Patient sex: M
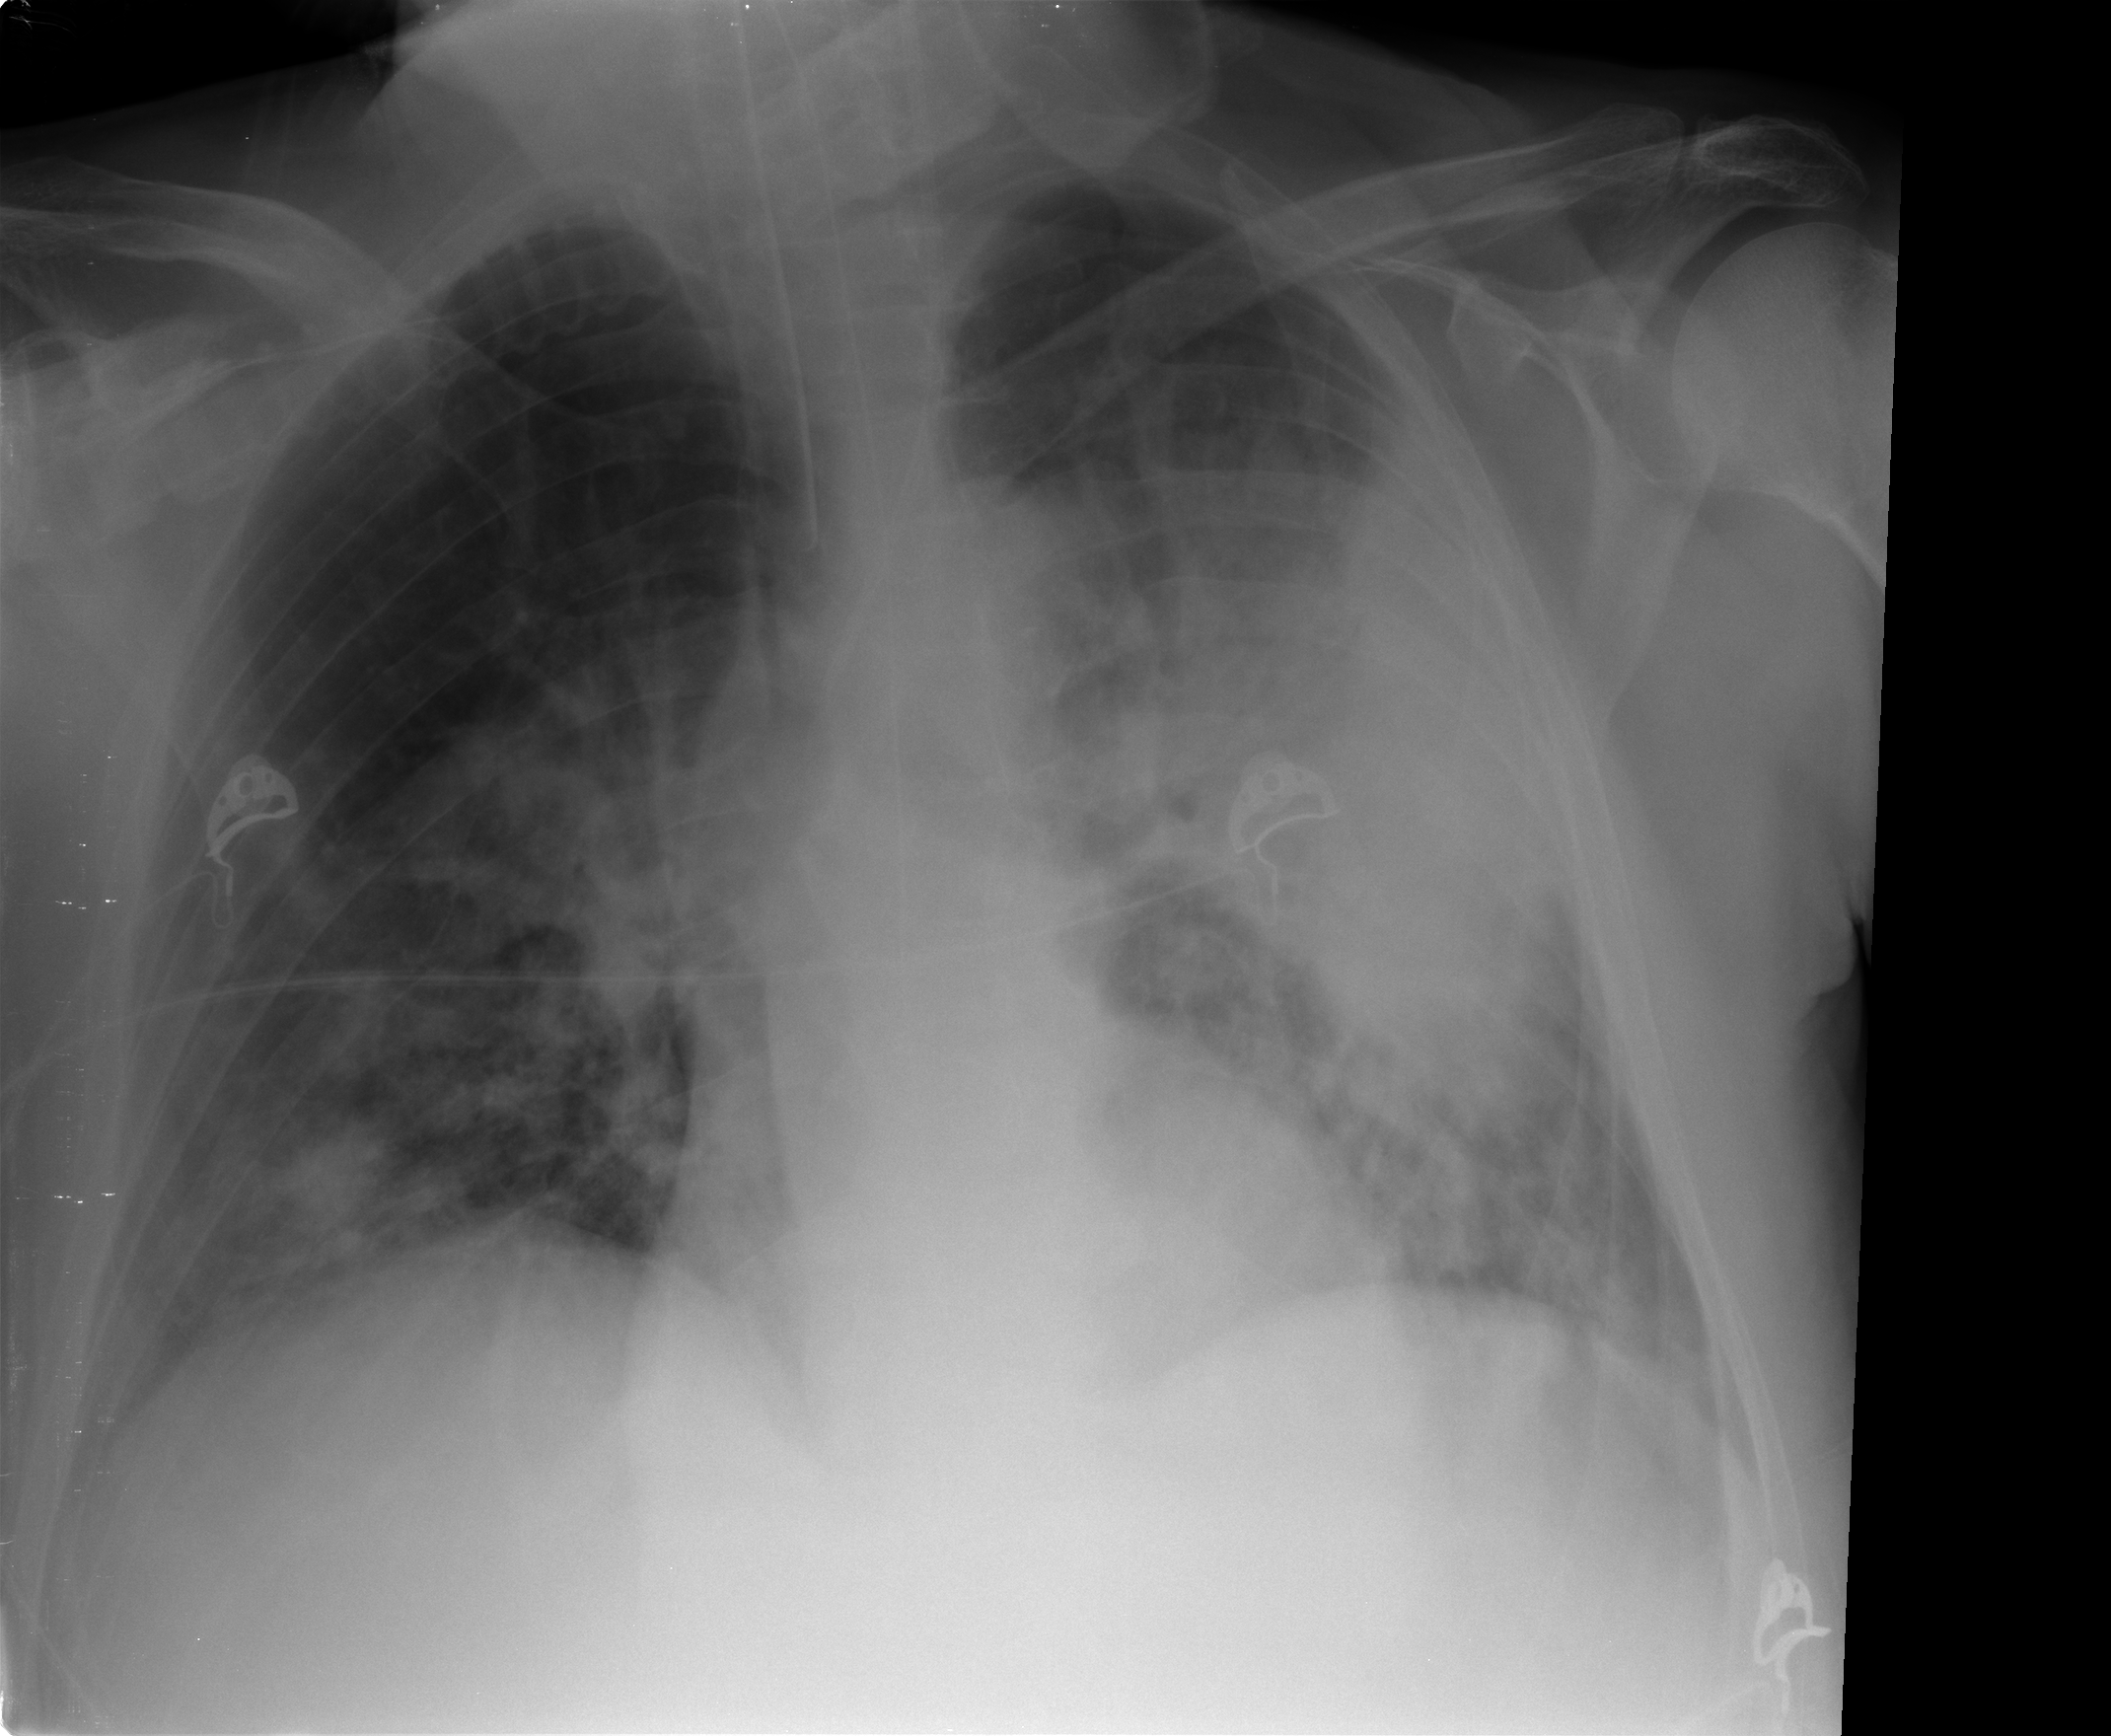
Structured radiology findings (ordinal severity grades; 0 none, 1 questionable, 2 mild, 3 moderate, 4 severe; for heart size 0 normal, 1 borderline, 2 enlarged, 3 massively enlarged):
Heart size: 0
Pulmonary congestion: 0
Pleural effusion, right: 0
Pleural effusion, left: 0
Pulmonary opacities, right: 3
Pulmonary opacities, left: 4
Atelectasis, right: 2
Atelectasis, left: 3